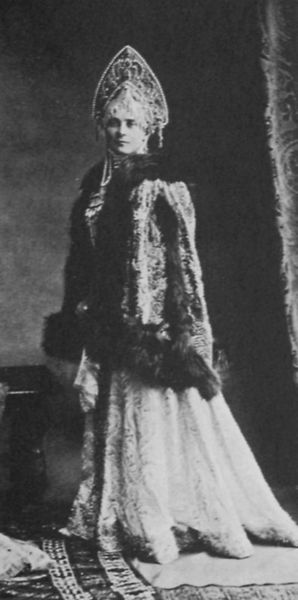
Titel: Fürstin Jusupow bei einem Kostümball
Künstler: Russischer Photograph
Schlagwörter: dunkel, schatten, umhang, weiß, fenster, frau, grau, hut, kleid, licht, raum, schmuck, schwarz, tisch, zimmer, blick, dame, schleier, haube, muster, ornament, rock, teppich, alt, jacke, kappe, wand, augen, falten, gesicht, kragen, pelz, samt, spitze, stehen, ärmel, bildnis, portrait, porträt, vorhang, boden, gewand, kostüm, mantel, pose, stehend, stoff, adel, saum, diadem, krone, prinzessin, seide, fell, kopfbedeckung, schleppe, düster, russland, kette, staffage, braut, verkleidung, glanz, tepich, teppiche, faltenwurf, wange, schick, stehende, foto, fotografie, photographie, truhe, stolz, schwarz weiss, portait, kiste, pelzjacke, posieren, kopfputz, tasche, brokat, photo, tracht, beleuchtet, pelzmantel, chic, tiara, königin, zarin, cape, kopfschmuck, gehänge, aufnahme, zar, schauspielerin, russisch, umhng, vorgang, pellerine, pelzbesatz, photogrphie, gräfin, russin, studioaufnahme, damenbildnis, ganze figur, castiglione, corhang, kone, rollenportrait, verbrämt